Question: Part of my application's functionality is that it gets the currently playing iTunes track's album art (using Scripting Bridge). I'm able to do this fine. However, when a track isn't playing, I'd like to get the default album art that both iTunes and Finder have. Is this possible from code? (or if not, how else?)

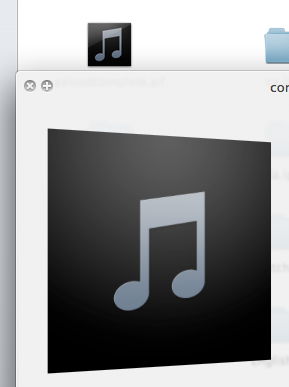
Answer: fI'm not sure where iTunes gets it, but I believe Finder gets it indirectly, by asking QuickLook for a thumbnail for the file.
So, the right answer is probably to do the same thing. Either instead of getting album art manually, or as a fallback if that fails, get and display a QuickLook thumbnail.
However, if you want something quick and dirty, you can always read the resource named "Generic Artwork 512" of type "png" out of the QuickLook.framework bundle. For a little extra protection against Apple moving things around in the future, you can make sure QuickLook is loaded, then look for the resource in any open bundle, but you'll still need to watch each new OS release carefully.
You could also draw your own very similar image--this isn't really a UI component, so you're not confusing the user by drawing non-standard UI components--but that won't look ideal. And of course you could hope that the image is simple and generic enough that you can legitimately copy it into your own app, but only if you've got good lawyers to reassure you that this isn't as stupid an idea as it sounds.